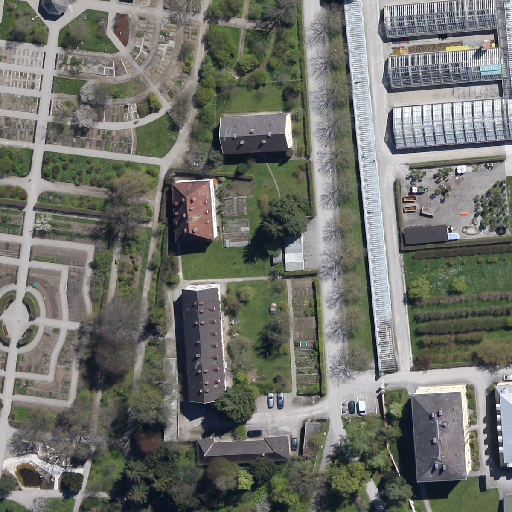
Referring expression: sidewalk